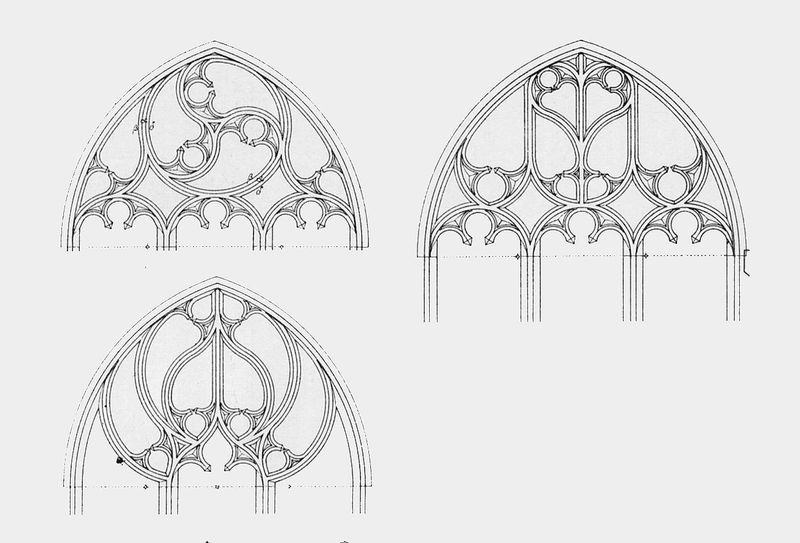
Titel: Stuttgart, Spitalkirche, Kreuzgang
Standort: Stuttgart (EU - D - BW)
Schlagwörter: weiß, fenster, glas, schwarz, skizze, säulen, zeichnung, muster, ornament, alt, architektur, kirche, drei, gotik, kreis, rund, bogen, fassade, studie, giebel, linien, spitz, detail, dekor, ornamente, striche, bögen, vier, linie, druck, stich, schwarzweiß, kreise, entwurf, gotisch, rosette, spitzbogen, spitzbögen, plan, sechs, vorlage, skizzen, ovale, rosetten, details, masswerk, fenste, halbkreise, skizz, goisch, glast